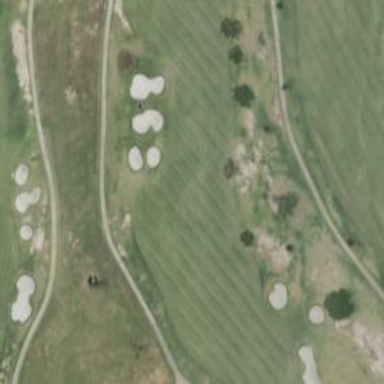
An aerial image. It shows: Golf hole.